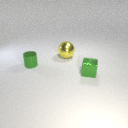
small green metal cube in front of small green metal cylinder